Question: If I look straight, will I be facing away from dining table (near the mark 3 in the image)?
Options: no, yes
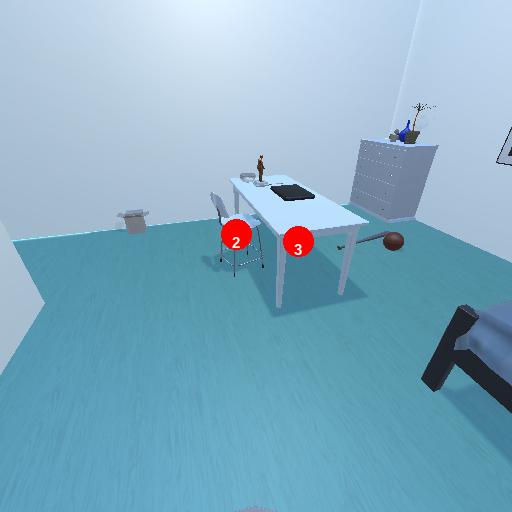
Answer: no